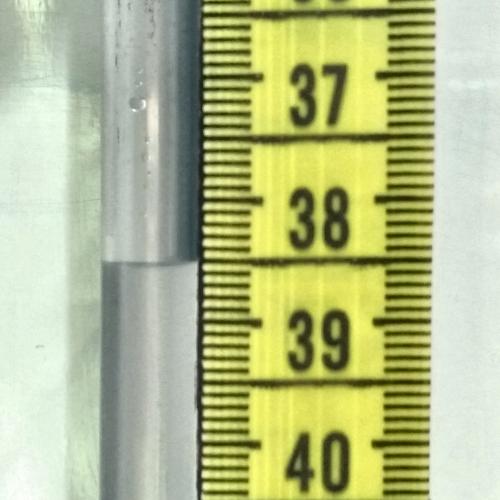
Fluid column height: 38.5 cm